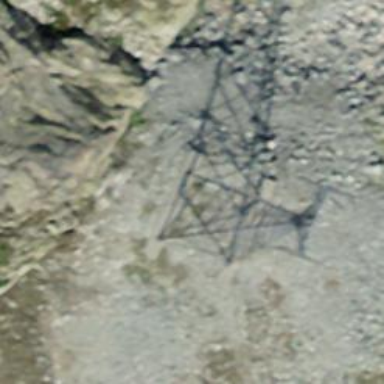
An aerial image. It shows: Pylon used for aerialway.